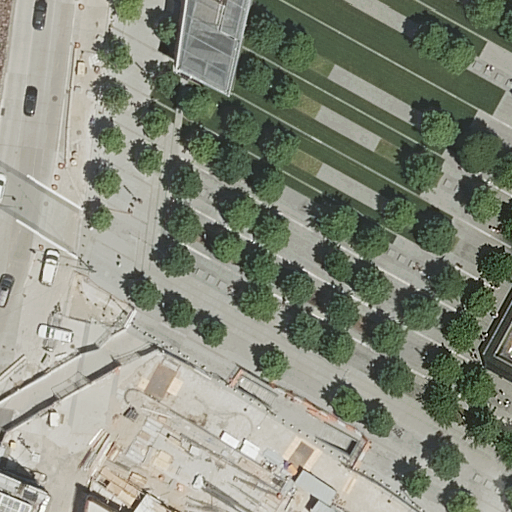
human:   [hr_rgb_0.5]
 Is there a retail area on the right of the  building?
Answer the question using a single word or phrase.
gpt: yes

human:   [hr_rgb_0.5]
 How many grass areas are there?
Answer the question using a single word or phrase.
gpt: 1

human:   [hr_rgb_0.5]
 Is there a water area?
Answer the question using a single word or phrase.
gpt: yes

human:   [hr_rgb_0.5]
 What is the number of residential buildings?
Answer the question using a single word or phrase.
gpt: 1

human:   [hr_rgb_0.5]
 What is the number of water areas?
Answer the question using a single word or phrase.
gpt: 1

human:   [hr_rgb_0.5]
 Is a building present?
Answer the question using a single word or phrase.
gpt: yes

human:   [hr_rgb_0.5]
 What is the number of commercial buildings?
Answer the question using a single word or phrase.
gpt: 0

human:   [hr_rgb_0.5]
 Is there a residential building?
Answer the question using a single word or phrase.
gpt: yes

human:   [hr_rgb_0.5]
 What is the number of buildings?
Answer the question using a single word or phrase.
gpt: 1

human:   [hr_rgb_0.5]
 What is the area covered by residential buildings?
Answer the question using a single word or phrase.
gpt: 194m2

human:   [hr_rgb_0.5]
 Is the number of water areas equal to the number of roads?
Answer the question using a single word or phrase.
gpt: no

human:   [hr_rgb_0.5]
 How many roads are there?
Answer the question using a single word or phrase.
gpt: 6

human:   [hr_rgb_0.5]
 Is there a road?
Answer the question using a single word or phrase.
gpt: yes

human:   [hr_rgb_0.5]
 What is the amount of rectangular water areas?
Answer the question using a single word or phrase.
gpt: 1

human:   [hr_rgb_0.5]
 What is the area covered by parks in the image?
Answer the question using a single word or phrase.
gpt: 4995m2

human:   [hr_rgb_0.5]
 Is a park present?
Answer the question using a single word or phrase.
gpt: yes

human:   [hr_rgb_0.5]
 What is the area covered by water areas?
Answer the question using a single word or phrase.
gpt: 1m2

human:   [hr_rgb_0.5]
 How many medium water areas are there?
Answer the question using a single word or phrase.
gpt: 0

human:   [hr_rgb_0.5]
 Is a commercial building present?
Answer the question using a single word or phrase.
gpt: no

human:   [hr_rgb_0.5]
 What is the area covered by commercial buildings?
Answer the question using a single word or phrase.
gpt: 0m2

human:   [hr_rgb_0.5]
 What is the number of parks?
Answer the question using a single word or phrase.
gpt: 2

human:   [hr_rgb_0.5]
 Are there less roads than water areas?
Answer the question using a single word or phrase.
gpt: no

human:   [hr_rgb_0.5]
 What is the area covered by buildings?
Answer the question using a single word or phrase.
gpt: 194m2

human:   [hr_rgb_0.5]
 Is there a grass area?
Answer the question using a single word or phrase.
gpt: yes

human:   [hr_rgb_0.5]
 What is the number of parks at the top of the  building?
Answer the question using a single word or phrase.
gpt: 0

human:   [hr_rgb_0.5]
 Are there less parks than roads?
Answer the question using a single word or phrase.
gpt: yes

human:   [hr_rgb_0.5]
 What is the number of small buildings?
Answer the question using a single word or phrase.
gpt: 0

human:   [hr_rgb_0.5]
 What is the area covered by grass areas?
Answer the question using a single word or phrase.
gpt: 13m2

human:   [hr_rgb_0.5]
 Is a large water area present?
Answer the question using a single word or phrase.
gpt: no

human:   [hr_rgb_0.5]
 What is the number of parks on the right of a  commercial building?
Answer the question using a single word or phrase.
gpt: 0

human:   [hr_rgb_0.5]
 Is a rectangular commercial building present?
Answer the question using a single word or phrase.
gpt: no

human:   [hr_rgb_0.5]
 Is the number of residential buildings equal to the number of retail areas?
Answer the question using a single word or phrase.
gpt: yes

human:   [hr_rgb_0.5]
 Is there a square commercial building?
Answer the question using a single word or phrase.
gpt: no

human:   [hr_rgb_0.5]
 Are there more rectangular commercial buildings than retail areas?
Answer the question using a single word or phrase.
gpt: no

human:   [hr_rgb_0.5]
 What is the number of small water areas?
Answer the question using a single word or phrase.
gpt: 1

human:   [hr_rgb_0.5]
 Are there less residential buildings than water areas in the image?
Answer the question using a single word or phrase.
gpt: no

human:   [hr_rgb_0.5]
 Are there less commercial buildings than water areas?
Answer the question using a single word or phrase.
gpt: yes

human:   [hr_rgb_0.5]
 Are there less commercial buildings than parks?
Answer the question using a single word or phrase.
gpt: yes

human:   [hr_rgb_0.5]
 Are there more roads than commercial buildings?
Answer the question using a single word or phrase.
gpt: yes

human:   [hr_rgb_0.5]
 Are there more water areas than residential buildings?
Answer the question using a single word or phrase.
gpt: no

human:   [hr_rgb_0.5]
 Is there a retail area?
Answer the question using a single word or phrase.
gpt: yes

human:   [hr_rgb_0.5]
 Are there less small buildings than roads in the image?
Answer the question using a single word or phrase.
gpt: yes

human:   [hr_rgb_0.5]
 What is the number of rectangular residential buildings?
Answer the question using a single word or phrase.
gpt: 1

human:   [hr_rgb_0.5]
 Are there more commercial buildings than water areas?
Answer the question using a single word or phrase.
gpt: no

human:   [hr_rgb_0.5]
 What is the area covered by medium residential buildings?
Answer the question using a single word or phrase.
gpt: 194m2

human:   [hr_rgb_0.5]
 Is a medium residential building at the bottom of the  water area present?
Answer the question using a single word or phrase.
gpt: no

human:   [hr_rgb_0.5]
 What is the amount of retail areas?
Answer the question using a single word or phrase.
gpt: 1

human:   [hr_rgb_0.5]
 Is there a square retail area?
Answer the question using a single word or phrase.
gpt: no

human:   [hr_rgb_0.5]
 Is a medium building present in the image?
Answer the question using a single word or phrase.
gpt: yes

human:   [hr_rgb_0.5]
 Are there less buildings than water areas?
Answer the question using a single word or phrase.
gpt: no

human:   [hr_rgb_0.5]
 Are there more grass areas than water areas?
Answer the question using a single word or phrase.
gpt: no

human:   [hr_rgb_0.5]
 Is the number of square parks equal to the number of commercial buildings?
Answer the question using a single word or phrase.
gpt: yes

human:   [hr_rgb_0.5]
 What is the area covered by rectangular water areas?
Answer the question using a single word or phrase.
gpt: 1m2

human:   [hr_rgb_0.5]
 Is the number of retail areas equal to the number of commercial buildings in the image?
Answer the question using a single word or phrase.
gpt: no

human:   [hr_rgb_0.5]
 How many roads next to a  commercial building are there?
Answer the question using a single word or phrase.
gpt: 0

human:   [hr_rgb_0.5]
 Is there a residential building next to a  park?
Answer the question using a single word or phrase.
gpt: yes

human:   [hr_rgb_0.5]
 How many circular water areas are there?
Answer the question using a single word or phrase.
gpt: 0

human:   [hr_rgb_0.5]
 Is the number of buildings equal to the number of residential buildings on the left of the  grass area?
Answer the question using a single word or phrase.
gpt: no

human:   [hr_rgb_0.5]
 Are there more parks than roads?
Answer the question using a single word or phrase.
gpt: no

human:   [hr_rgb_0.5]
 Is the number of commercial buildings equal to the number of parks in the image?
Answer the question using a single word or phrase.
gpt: no

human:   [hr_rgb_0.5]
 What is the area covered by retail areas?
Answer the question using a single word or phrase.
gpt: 0m2

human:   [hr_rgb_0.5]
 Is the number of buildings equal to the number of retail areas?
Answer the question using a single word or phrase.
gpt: yes

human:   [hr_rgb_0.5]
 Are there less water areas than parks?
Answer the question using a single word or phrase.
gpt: yes

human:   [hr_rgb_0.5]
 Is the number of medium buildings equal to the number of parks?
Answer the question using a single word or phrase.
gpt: no